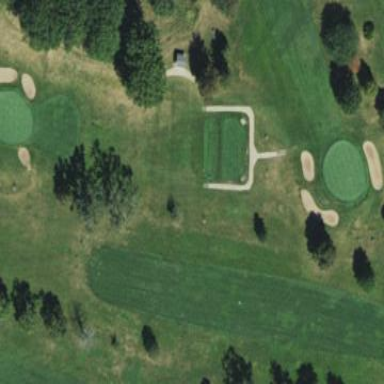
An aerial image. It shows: Rough area in golf course.